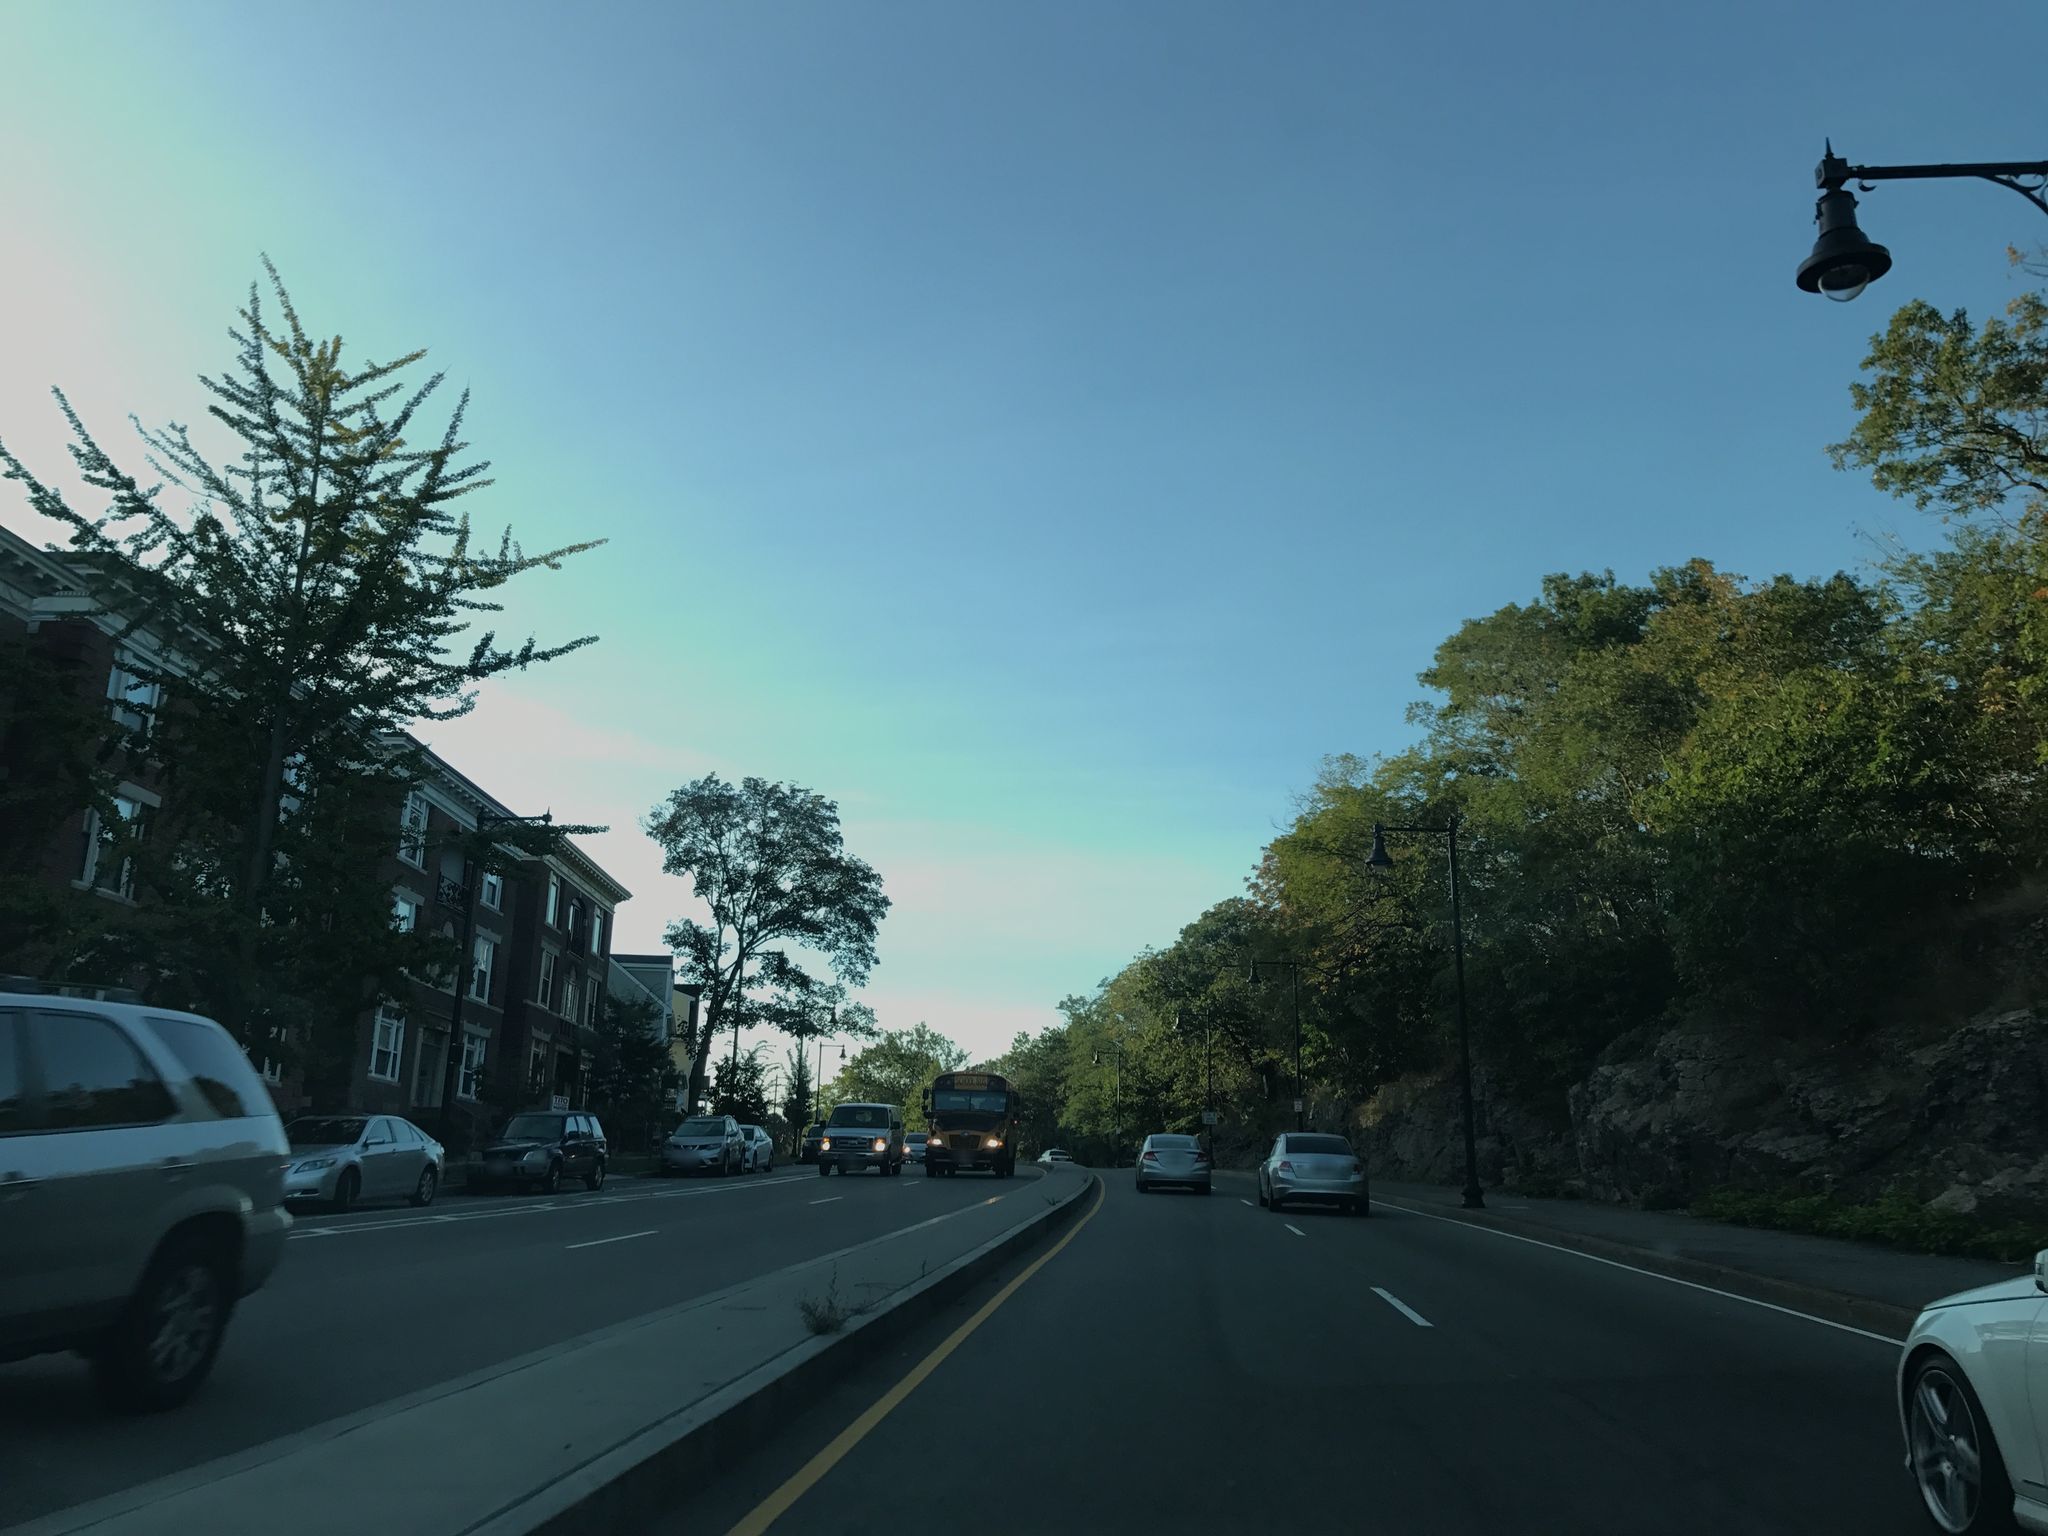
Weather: clear
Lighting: day
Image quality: good
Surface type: driving surface
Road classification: residential
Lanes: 2
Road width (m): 12.2
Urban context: urban centre
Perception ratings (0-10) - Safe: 2.44, Lively: 8.75, Beautiful: 5.25, Boring: 1.75, Depressing: 4.47, Wealthy: 3.52